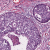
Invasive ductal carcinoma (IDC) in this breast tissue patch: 0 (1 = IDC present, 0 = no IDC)